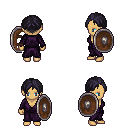
a pixel art fantasy rpg character, female body template, human, tanned skin, purple robe, teal pants, raven parted hairstyle, shield, four views (front, back, left, right), 2x2 character sprite sheet, small pixel art, hard edges, no anti-aliasing